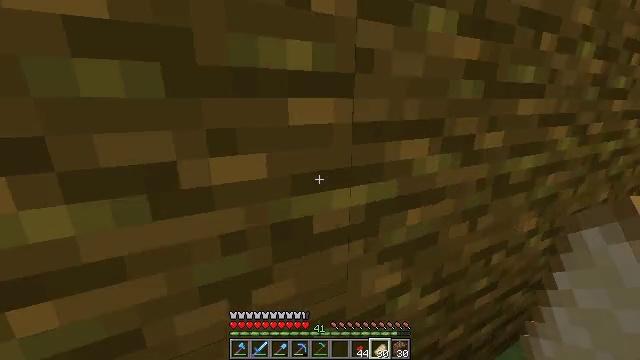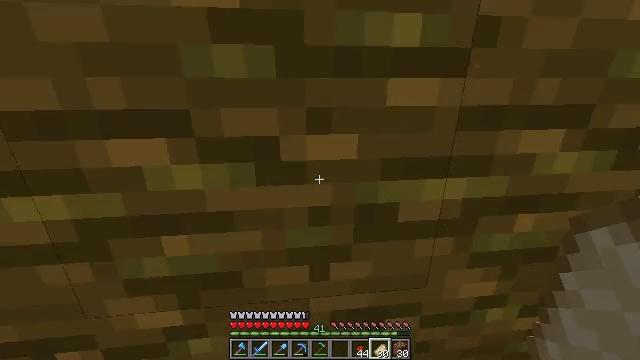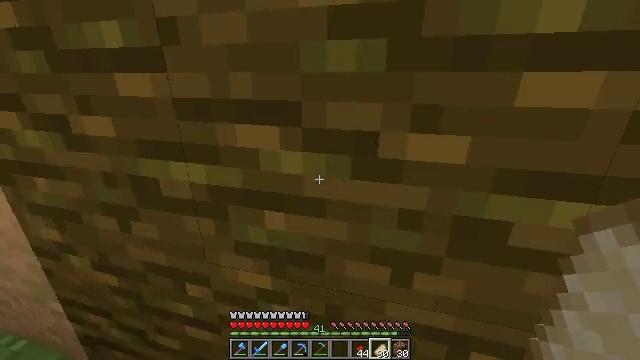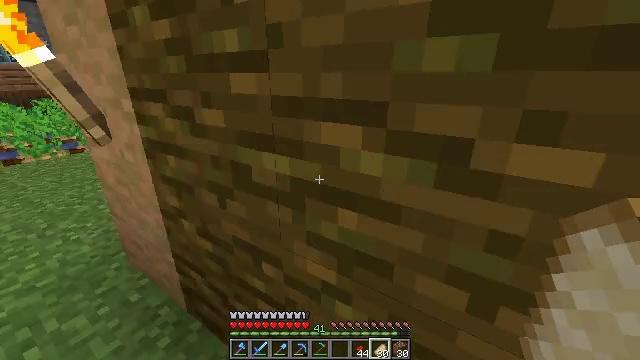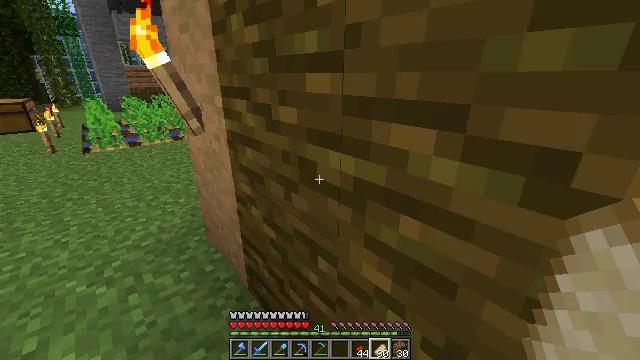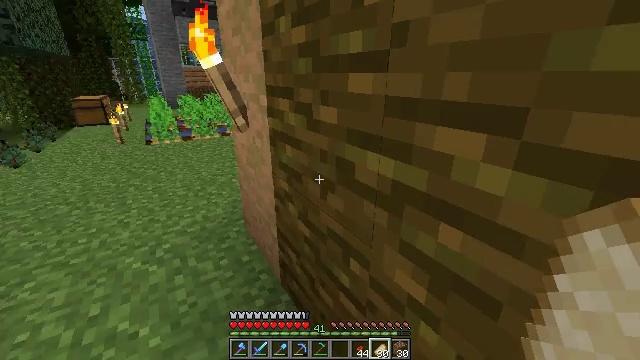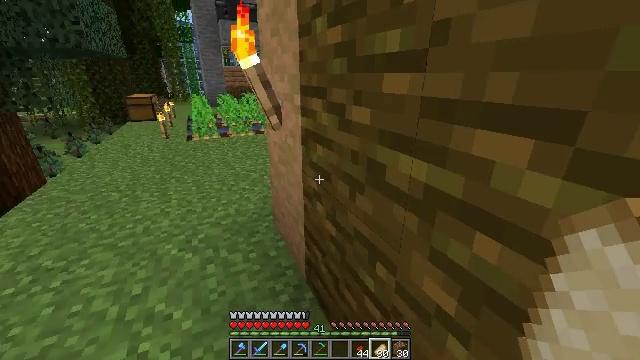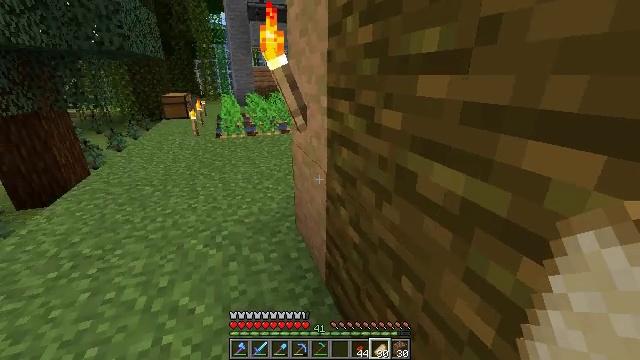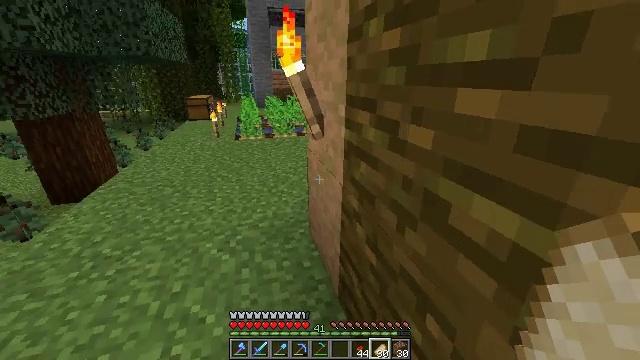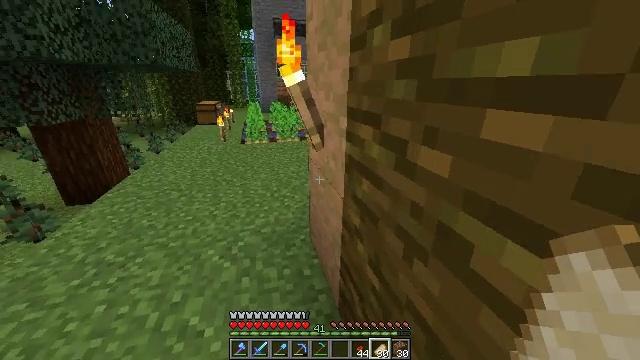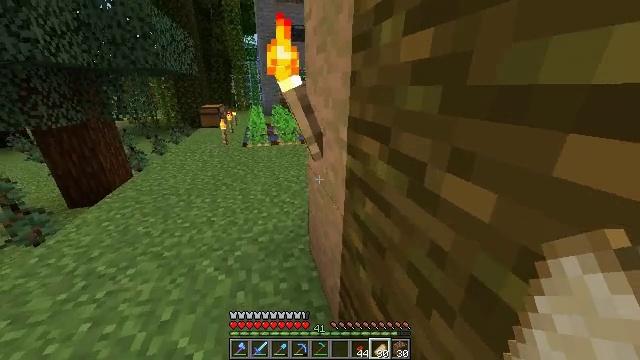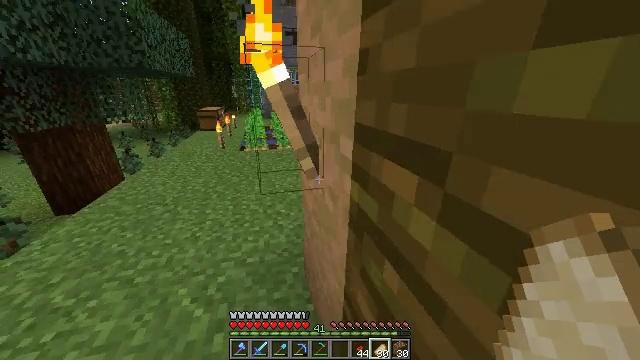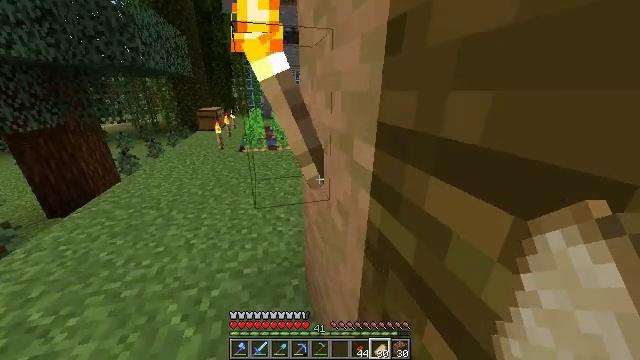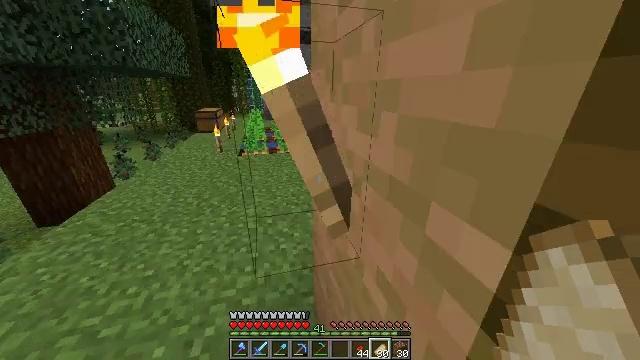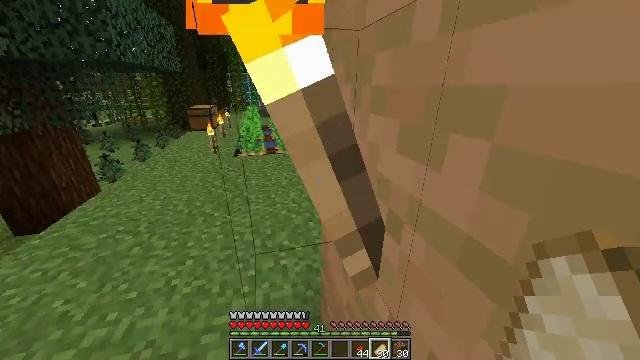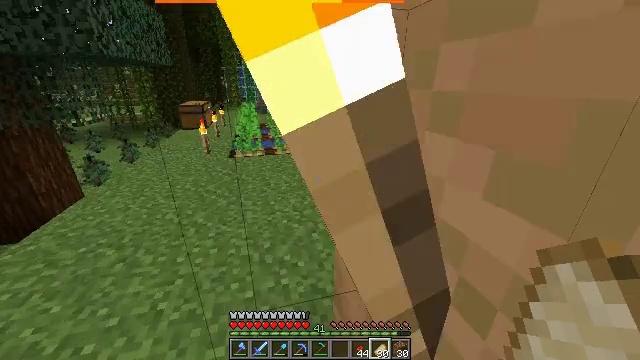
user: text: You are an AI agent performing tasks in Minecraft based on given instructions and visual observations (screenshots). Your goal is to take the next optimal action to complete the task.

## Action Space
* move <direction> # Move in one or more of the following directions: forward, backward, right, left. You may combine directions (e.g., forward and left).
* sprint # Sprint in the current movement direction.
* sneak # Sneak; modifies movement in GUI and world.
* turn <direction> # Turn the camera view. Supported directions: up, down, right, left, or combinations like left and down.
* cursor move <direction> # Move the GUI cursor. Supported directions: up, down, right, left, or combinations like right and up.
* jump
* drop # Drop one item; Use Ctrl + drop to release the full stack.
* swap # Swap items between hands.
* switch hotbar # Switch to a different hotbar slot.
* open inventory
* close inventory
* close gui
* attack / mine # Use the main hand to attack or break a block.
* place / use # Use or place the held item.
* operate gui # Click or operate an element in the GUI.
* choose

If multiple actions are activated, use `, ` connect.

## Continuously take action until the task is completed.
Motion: motion action
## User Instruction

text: Form a dried kelp block with dried kelp at the crafting table.
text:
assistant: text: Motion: turn left and down
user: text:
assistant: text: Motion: turn left and down
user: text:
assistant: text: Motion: turn left
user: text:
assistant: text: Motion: turn left
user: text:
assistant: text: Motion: turn left
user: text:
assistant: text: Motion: turn left
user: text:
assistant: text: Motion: move forward, sprint, turn left
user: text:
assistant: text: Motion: move forward, sprint, turn left
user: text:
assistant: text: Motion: move forward, sprint
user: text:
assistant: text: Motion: move forward, sprint
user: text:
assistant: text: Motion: move forward, sprint
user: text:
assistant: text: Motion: move forward
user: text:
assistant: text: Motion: move forward
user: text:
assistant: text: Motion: move forward
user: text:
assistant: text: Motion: move forward, sprint
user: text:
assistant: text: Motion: move forward, sprint
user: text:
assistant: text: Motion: move forward, sprint
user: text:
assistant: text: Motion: move forward
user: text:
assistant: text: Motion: move forward
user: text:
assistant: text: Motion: move forward, turn right
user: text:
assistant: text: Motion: move forward, sprint, turn right
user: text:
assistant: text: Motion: move forward, sprint, turn right
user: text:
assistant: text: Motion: move forward, sprint, turn right
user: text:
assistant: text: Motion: move forward, turn right
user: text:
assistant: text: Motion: move forward, sprint, turn right
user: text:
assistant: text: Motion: move forward, sprint
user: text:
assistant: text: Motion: move forward, sprint
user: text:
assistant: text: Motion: move forward, sprint
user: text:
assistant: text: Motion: move forward
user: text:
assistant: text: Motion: move forward